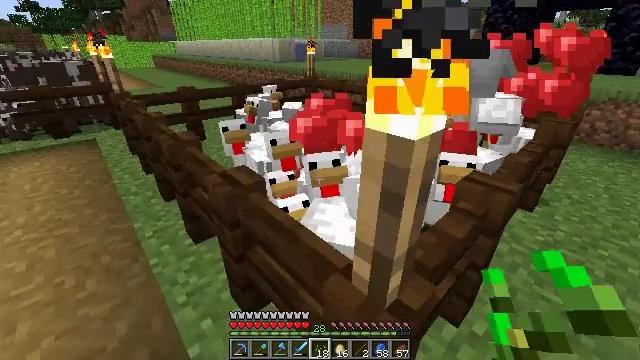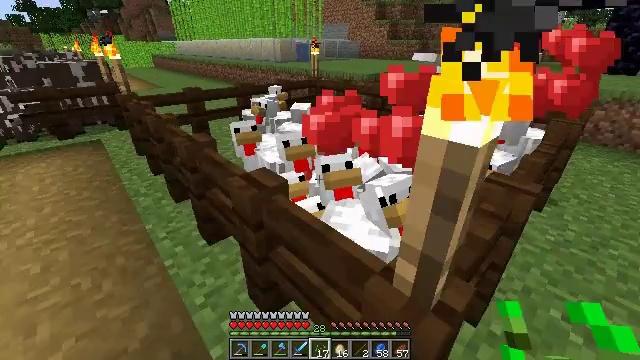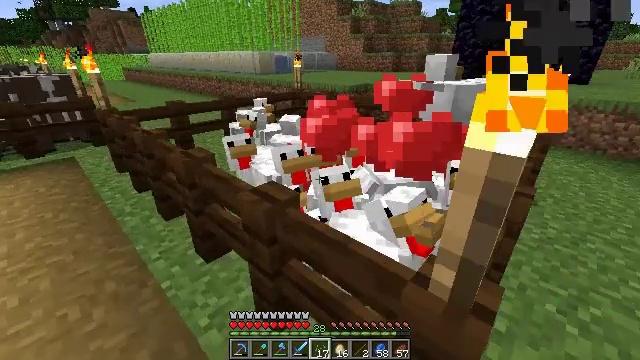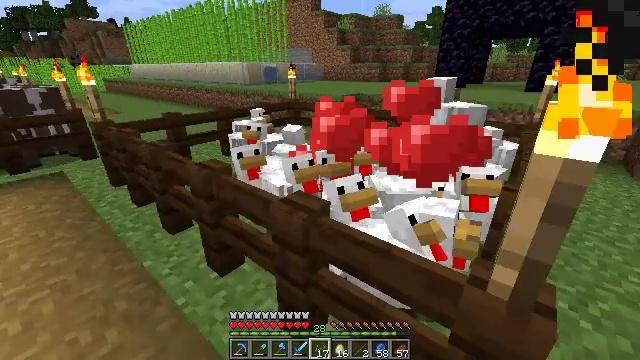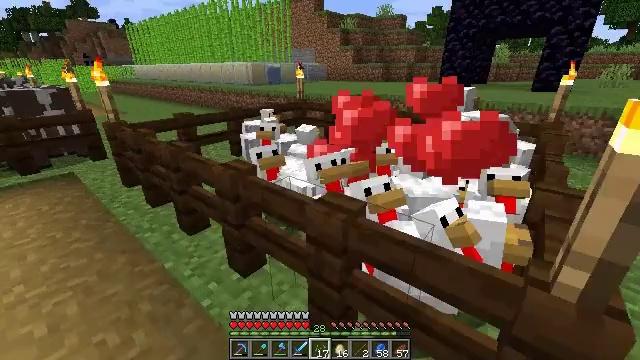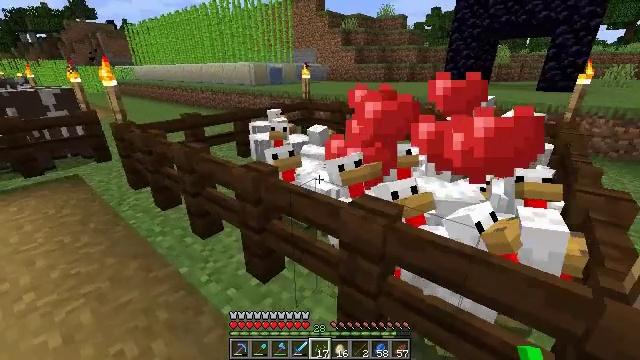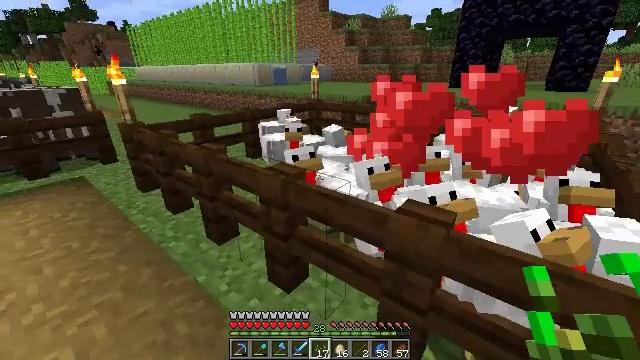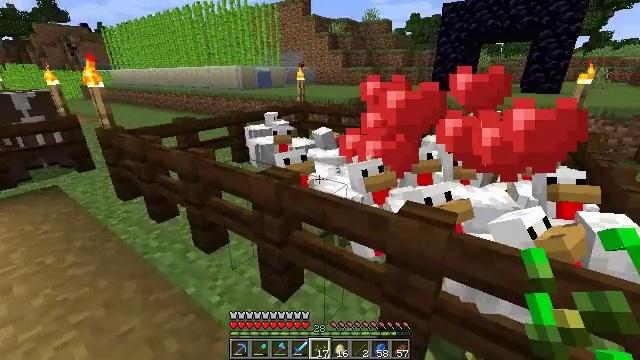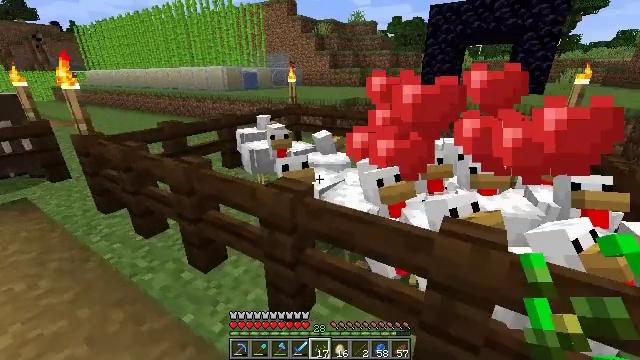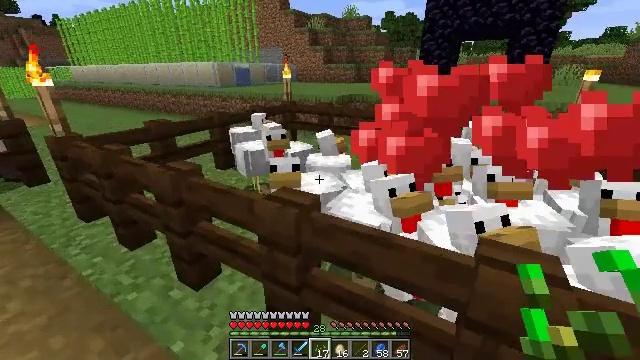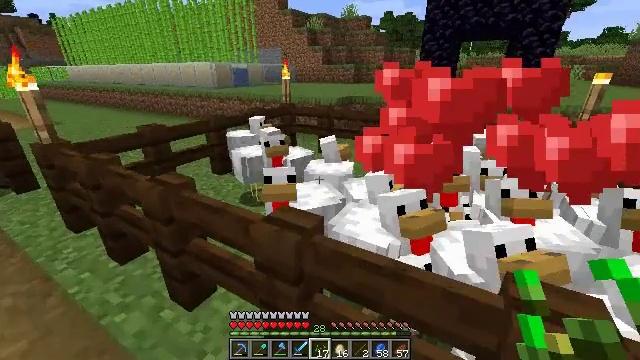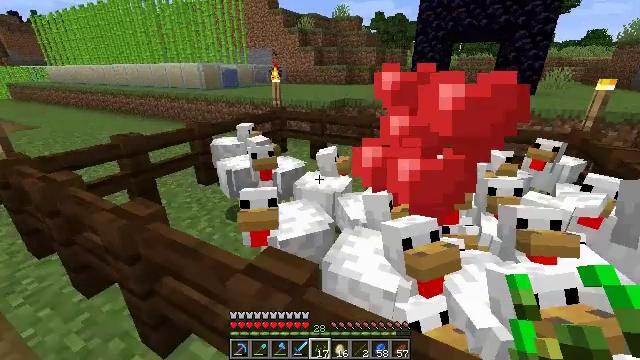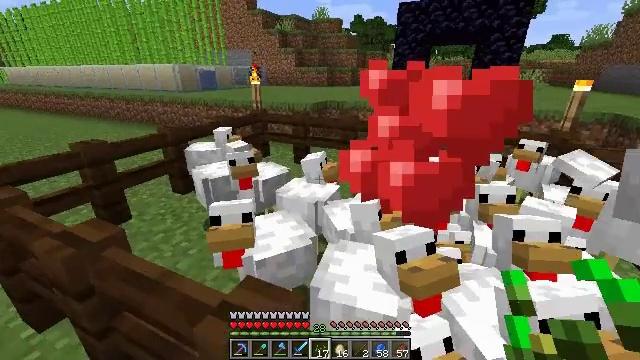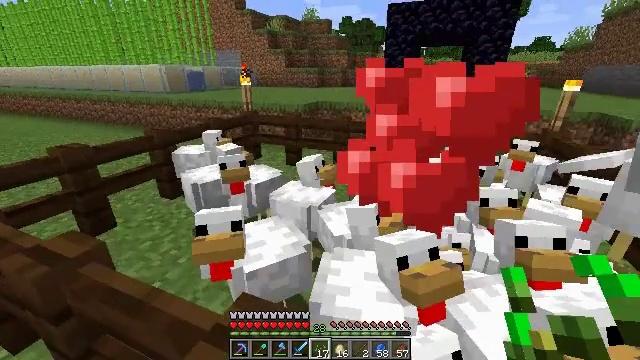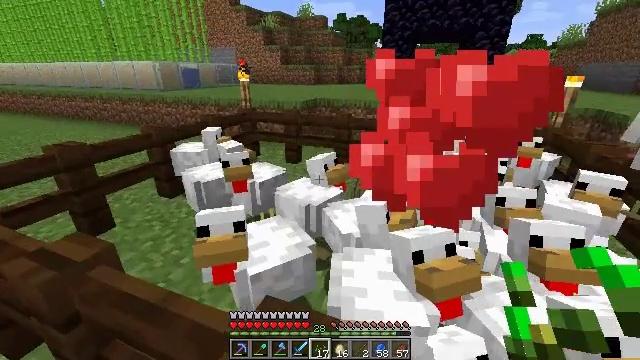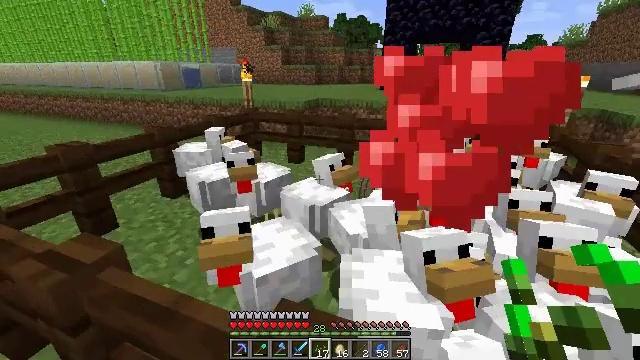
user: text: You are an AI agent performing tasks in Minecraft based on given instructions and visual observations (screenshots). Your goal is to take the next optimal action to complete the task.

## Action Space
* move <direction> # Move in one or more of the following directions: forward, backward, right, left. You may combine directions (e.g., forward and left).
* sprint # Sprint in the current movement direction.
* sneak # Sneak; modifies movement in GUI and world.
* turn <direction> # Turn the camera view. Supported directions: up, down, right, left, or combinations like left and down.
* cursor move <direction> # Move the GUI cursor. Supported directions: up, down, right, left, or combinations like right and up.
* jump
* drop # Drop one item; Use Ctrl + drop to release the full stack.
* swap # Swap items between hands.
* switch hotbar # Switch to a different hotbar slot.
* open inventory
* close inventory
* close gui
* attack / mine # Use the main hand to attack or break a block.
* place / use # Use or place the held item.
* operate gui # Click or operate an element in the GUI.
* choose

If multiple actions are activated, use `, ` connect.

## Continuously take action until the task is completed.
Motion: motion action
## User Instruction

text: Combat the chicken.
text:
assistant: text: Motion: move left, use / place
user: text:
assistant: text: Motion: move left, turn right and up, use / place
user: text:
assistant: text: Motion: move left, turn right and up
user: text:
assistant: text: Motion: move forward and move left, use / place
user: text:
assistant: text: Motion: move forward and move left, use / place
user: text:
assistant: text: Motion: move forward and move left, use / place
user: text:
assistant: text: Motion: move forward and move left, turn right, use / place
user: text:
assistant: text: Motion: move forward, turn right
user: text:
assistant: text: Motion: move forward, turn right, use / place
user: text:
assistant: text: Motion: move forward, use / place
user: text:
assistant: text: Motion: move forward, turn right, use / place
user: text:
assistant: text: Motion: move forward, turn right
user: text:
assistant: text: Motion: move forward, turn right
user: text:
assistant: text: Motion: move forward, turn right, use / place
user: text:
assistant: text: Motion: move forward, use / place
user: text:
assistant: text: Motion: move forward, turn down, use / place
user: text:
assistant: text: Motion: move forward and move left, turn right and down, use / place
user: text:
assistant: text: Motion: move forward and move left, turn down, use / place
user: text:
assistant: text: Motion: move forward and move left, use / place
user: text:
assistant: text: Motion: move forward and move left, turn right, use / place
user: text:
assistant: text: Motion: move forward and move left, turn right
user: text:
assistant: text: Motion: move forward and move left, use / place
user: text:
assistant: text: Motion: move forward and move left, use / place
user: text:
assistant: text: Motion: move forward, use / place
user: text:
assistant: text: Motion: move forward
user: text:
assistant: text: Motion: move forward, use / place
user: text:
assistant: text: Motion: move forward and move left, turn right, use / place
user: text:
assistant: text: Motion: move forward and move left, use / place
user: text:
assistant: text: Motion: move forward and move left, turn right, use / place
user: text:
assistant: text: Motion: move forward and move left, turn right